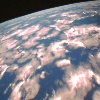
Label: cloud